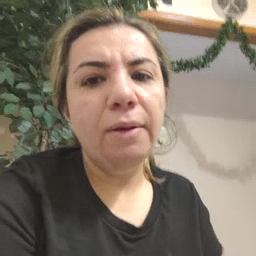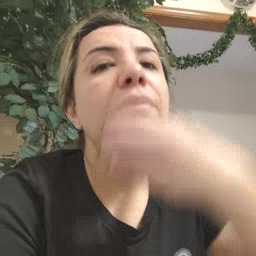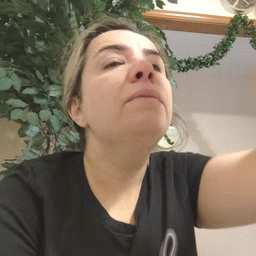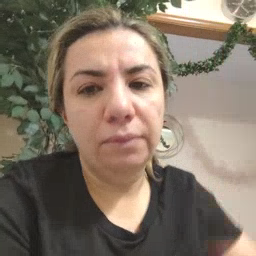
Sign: giraffe